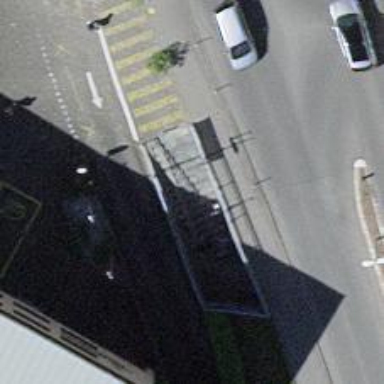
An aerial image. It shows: Footway made of cobblestone.